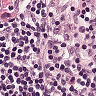
Metastatic tissue present: no